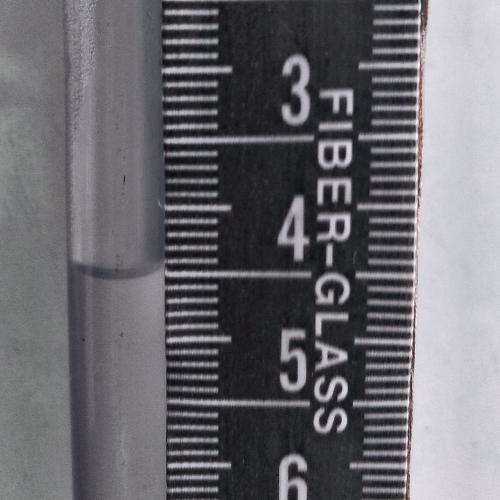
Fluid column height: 4.5 cm